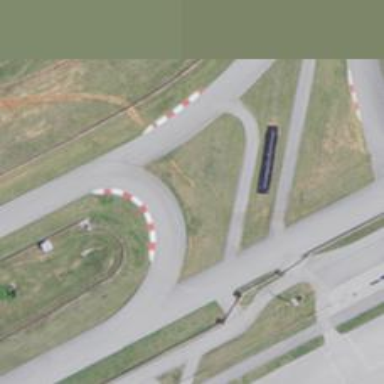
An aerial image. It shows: Motor sport raceway.